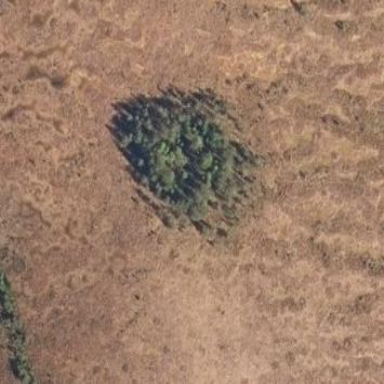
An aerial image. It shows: Needle-leaved woodland.